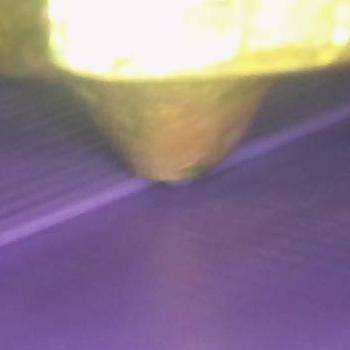
Flow rate: 54%